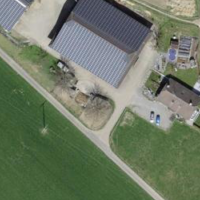
EUNIS habitat code: 52
Species observed at this site:
Juglans regia